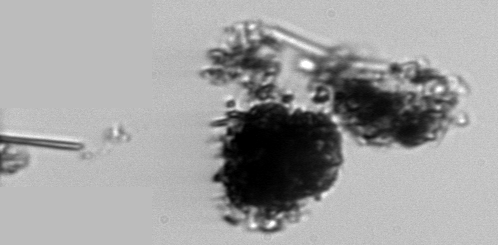
Label: Thalassiosira_TAG_external_detritus